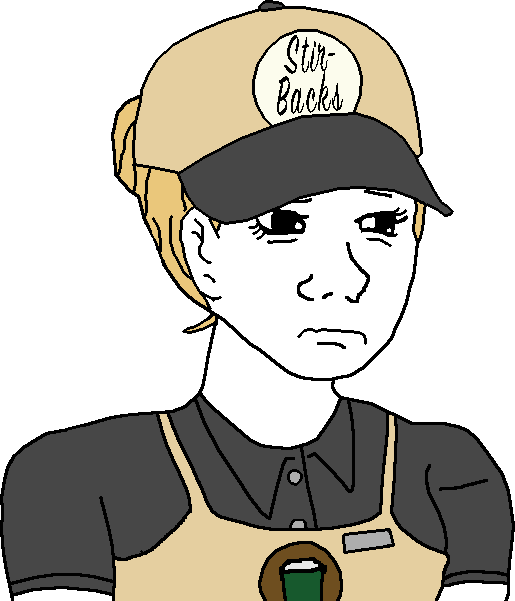
Label: 5_Trad_Wife